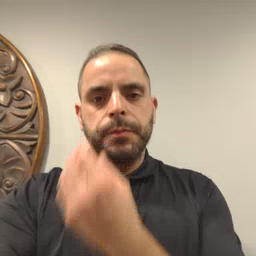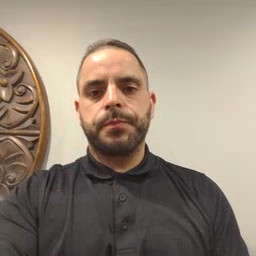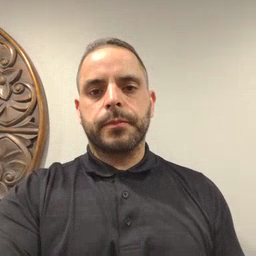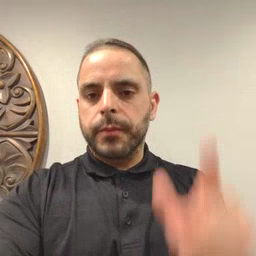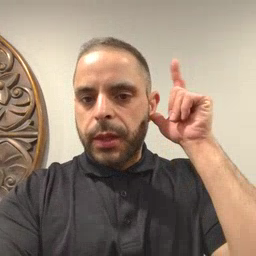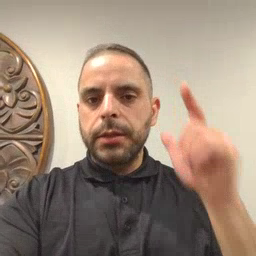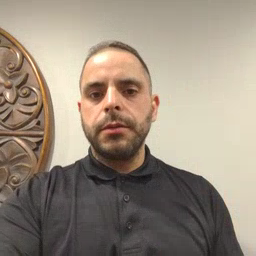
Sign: listen